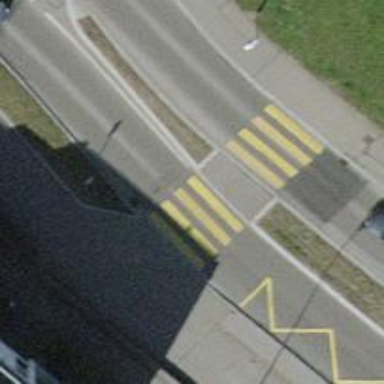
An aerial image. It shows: Uncontrolled zebra crossing with island. The crossing is marked with zebra stripes.